Question: Why doesn't C# compiler simply call default implicit parameterless '.ctor' instead of 'intobj' for 'null' assigned nullable value types?
Lets say we have such as code:
'''
Nullable<int> ex1 = new Nullable<int>();
Nullable<int> ex2 = null;
Nullable<int> ex3 = new Nullable<int>(10);
'''
The IL output for these two lines look like this:

It only call '.ctor' for last statement and why cannot we have the an instance for two first statements with zeroed fields?
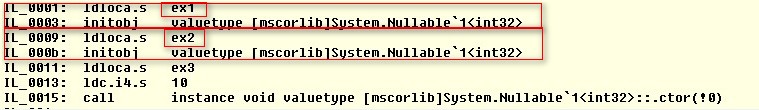
Answer: > Why doesn't C# compiler simply call default implicit parameterless '.ctor' instead of 'intobj' for null assigned nullable value types?
Because 'Nullable<T>' (or any other value type) doesn't actually have a parameterless constructor. You can verify that by looking at it in a decompiler or using reflection (e.g. 'typeof(Nullable<>).GetConstructors()').
If you write 'new T()' for some value type 'T' in C#, it looks like it invokes a parameterless constructor (and the C# spec calls it a constructor too), but that's not what actually happens, because there is no parameterless '.ctor' method on value types.